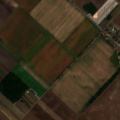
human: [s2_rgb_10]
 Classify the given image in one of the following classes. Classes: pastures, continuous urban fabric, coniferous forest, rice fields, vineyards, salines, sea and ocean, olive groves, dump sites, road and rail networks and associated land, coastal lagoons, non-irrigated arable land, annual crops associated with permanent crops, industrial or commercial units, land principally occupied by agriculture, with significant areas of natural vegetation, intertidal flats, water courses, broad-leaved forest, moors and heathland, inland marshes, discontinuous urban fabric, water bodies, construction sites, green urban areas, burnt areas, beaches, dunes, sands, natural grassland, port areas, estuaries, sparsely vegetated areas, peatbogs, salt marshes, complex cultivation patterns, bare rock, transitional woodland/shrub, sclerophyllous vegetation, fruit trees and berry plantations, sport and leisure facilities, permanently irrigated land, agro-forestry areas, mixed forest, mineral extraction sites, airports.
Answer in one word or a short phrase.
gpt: discontinuous urban fabric, non-irrigated arable land